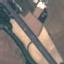
Land use / land cover class: Highway